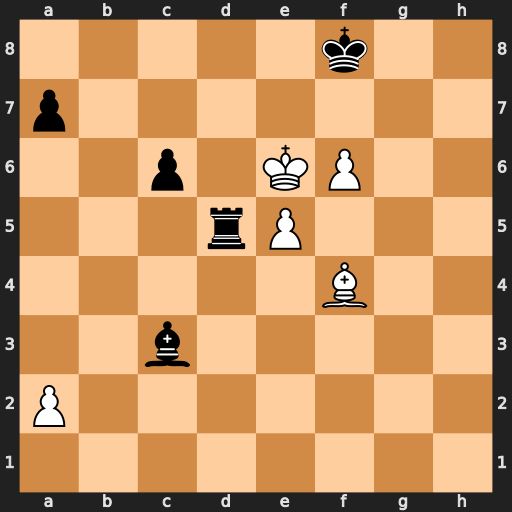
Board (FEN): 5k2/p7/2p1KP2/3rP3/5B2/2b5/P7/8
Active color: w
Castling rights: -
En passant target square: -
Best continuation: Bh6+ Kg8 f7+ Kh7 f8=Q